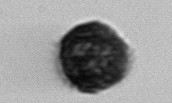
Label: Mesodinium